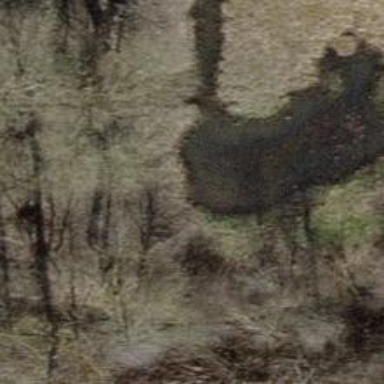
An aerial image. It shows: Serene pond surrounded by nature.